Question: In HTML5 & CSS3, The logo needs to float to the left top corner & the list of items/menu need to float to the right top corner.
In the output here, the logo is not invisible for some reason. But "alt" was mentioned, "in place of the logo."
Here is the output is received from my side. I've marked it with white color on top of the webpage:

'''
/*---------------------------------------------------------*/
/*Basic Setup*/
/*---------------------------------------------------------*/
* {
margin: 0;
padding: 0;
box-sizing: border-box;
}
html {
background-color: #fff;
color: #555555;
font-family: 'Lato', 'Arial', sans-serif;
color: #555555;
font-size: 20px;
font-weight: 300;
text-rendering: optimizeLegibility;
}
/*---------------------------------------------------------*/
/*----------------REUSABLE COMPONENTS----------------------*/
/*---------------------------------------------------------*/
.row {
max-width: 110px;
margin: 0 auto;
}
/*-------------------------HEADINGS------------------------*/
h1 {
margin: 0;
margin-bottom: 20px;
color: #fff;
font-size: 240%;
font-weight: 300;
text-transform: uppercase;
letter-spacing: 1px;
word-spacing: 4px;
}
/*-----------------BUTTONS---------------*/
.btn:link,
.btn:visited {
display: inline-block;
color: #fff;
padding: 10px 30px;
font-weight: 300;
text-decoration: none;
border-radius: 200px;
transition: background-color 0.2s, border 0.2s, color 0.2s;
}
.btn-full:link,
.btn-full:visited {
background-color: #e67e22;
border: 1px solid #e67e22;
color: #fff;
margin-right: 15px;
}
.btn-ghost:link,
.btn-ghost:visited {
color: #e67e22;
border: 1px solid #e67e22;
}
.btn:hover,
.btn:active {
background-color: #cf6d17;
}
.btn-full:hover,
.btn-full:active {
border: 1px solid #cf6d17;
}
.btn-ghost:hover,
.btn-ghost:active {
color: #fff;
border: 1px solid #cf6d17;
}
/*------------------------------------------------------------------------*/
/*----------------------------HEADER--------------------------------------*/
/*------------------------------------------------------------------------*/
header {
background-image: linear-gradient(rgba(0, 0, 0, 0.7), rgba(0, 0, 0, 0.7)), url(Images/hero.jpg);
background-size: cover;
background-position: center;
height: 100vh;
}
.hero-text-box {
position: absolute;
width: 1140px;
top: 50%;
left: 50%;
transform: translate(-40%,-50%);
}
.logo {
height: 100px;
width: auto;
float: left;
margin-top: 20px;
}
.main-nav {
float: right;
list-style: none;
margin: 55px;
}
.main-nav li {
display: inline-block;
margin-left: 40px;
}
.main-nav li a:link,
.main-nav li a:visited {
padding: 8px 0;
color: #fff;
text-decoration: none;
text-transform: uppercase;
font-size: 90%;
border-bottom: 2px solid transparent;
transition: border-bottom 0.2s;
}
.main-nav li a:hover,
.main-nav li a:active {
border-bottom: 2px solid #e67e22;
}
'''
'''
<!DOCTYPE html>
<html lang="en">
<head>
<link rel="stylesheet" type="text/css" href="Vendors/CSS/normalize.css">
<link rel="stylesheet" type="text/css" href="Vendors/CSS/grid.css">
<link rel="stylesheet" type="text/css" href="Resources/CSS/Style.css">
<link href="https://fonts.googleapis.com/css?family=Lato:100,300,300i,400,400i" type="text/css" rel="stylesheet">
<title>Shyam Restaurant</title>
</head>
<body>
<header>
<nav>
<div class="row">
<img src="Resources/Images/logo-white.png" alt="Shyam Restaurant Logo" class="logo">
<ul class="main-nav">
<li><a href="#">Food Delivery</a></li>
<li><a href="#">How It Works</a></li>
<li><a href="#">Our Cities</a></li>
<li><a href="#">Sign Up</a></li>
</ul>
</div>
</nav>
<div class="hero-text-box">
<h1>Goodbye junk food. <br>Hello super healthy meals</h1>
<a class="btn btn-full" href="#">I'm hungry</a>
<a class="btn btn-ghost" href="#">show me more</a>
</div>
</header>
<section class="section-features">
<div class="row">
<h2>Get food fast &mdash; not fast food</h2>
<p class="long-copy">
Hello, we're Omnifood, your new premium food delivery service. We know you're always busy. No time for cooking. So let us take care of that, we're really good at it, we promise!
</p>
</div>
<div class="row">
<div class="col span-1-of-4">
<h3>Up to 365 days/year</h3>
<p>
Never cook again! We really mean that. Our subscription plans include up to 365 days/year coverage. You can also choose to order more flexibly if that's your style.
</p>
</div>
<div class="col span-1-of-4">
<h3>Ready in 20 minutes</h3>
<p>
You're only twenty minutes away from your delicious and super healthy meals delivered right to your home. We work with the best chefs in each town to ensure that you're 100% happy.
</p>
</div>
<div class="col span-1-of-4">
<h3>100% organic</h3>
<p>
All our vegetables are fresh, organic and local. Animals are raised without added hormones or antibiotics. Good for your health, the environment, and it also tastes better!
</p>
</div>
<div class="col span-1-of-4">
<h3>Order anything</h3>
<p>
We don't limit your creativity, which means you can order whatever you feel like. You can also choose from our menu containing over 100 delicious meals. It's up to you!
</p>
</div>
</div>
</section>
</body>
</html>
'''
I can't find out why the logo is visible.
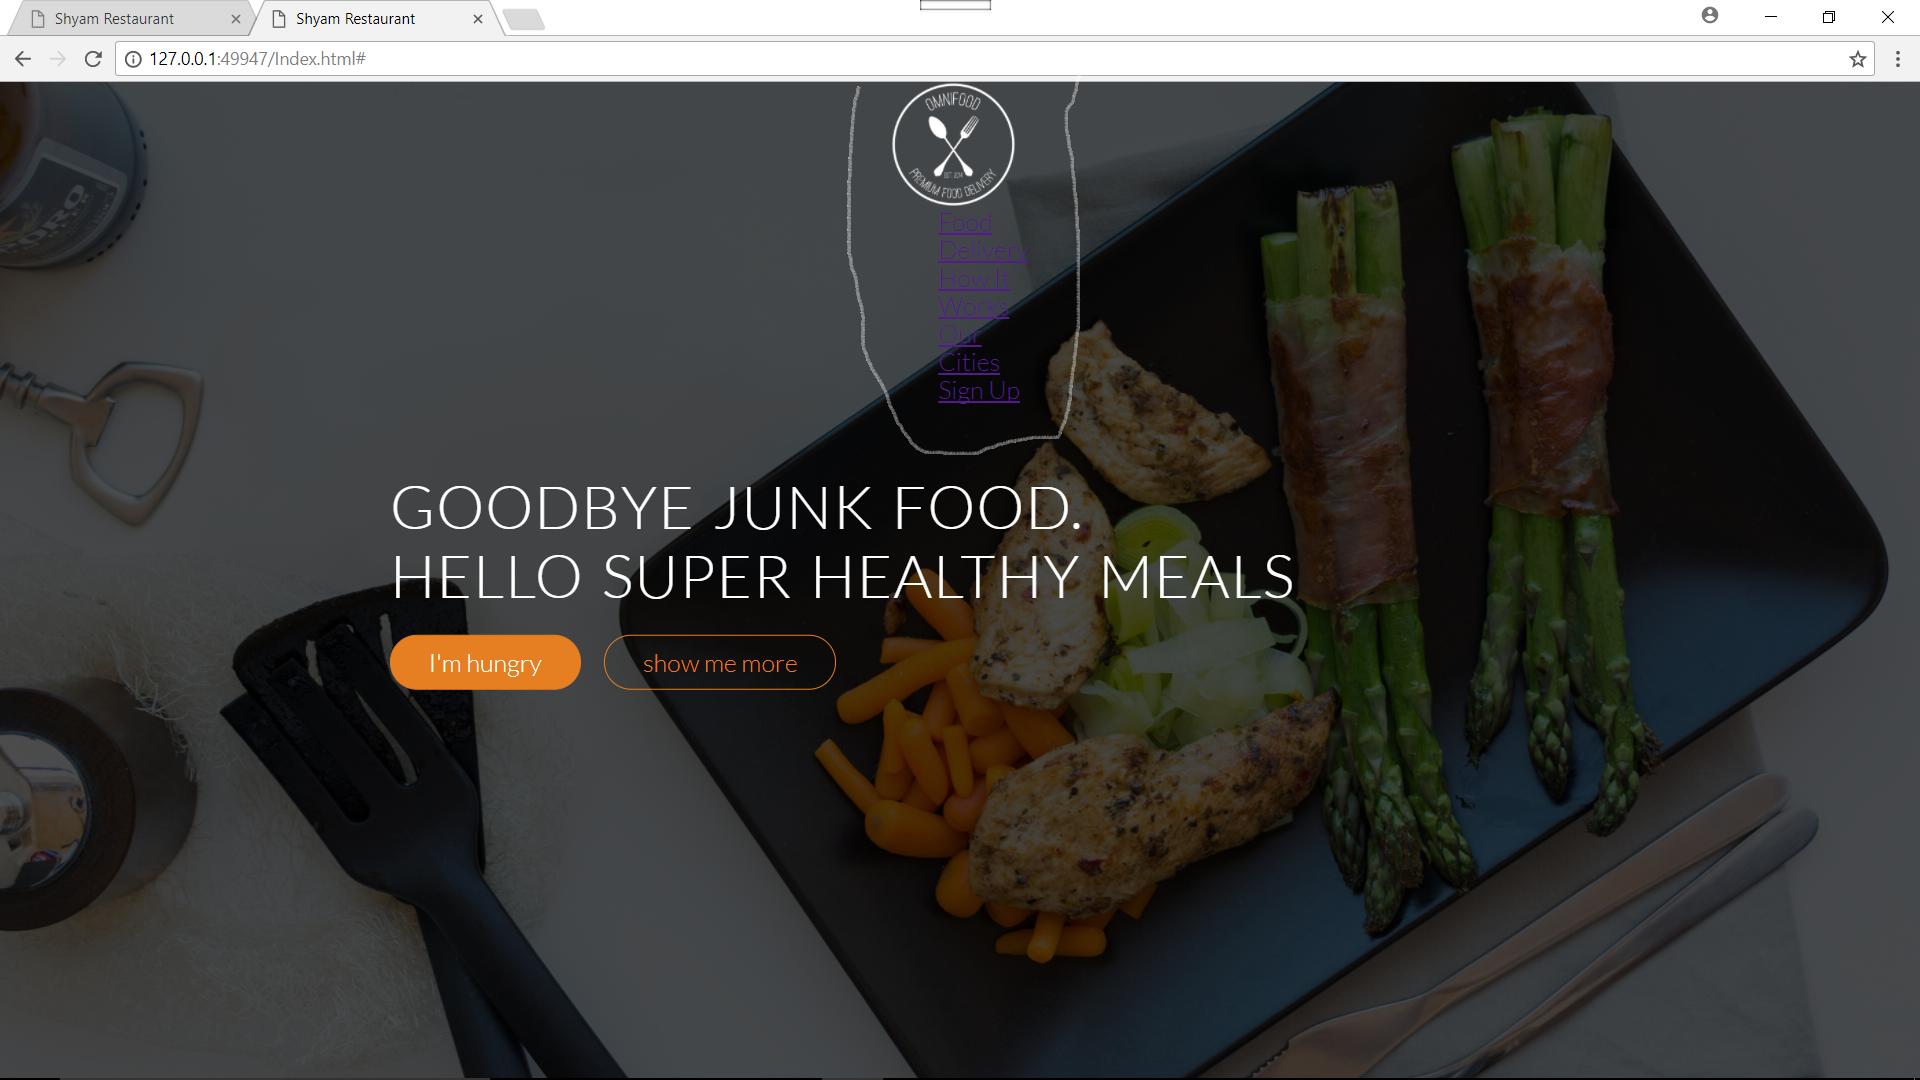
Answer: Your elements are floating correctly, however, the parent has a max width of 110px provided by the class 'row' so, basically, they have no much room to position